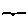
Label: bird